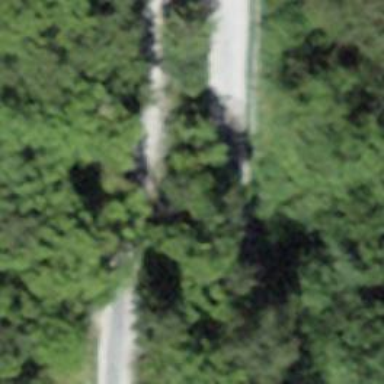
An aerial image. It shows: Paved track with grade1 quality.